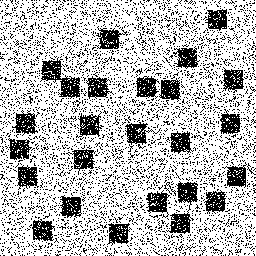
Squares: 25
Triangles: 0
Stars: 0
Total shapes: 25